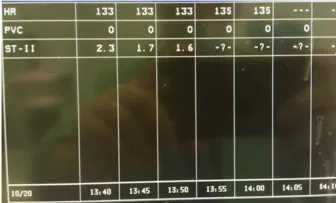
Nitroglycerin infusion at a dosage of 2 mug/kg/min and potassium chloride at a dosage of 0.5 mg/kg/min were applied. (B) ST-segment elevation gradually reduced to 1.6 mm 2 h later.
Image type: electrography (ekg)